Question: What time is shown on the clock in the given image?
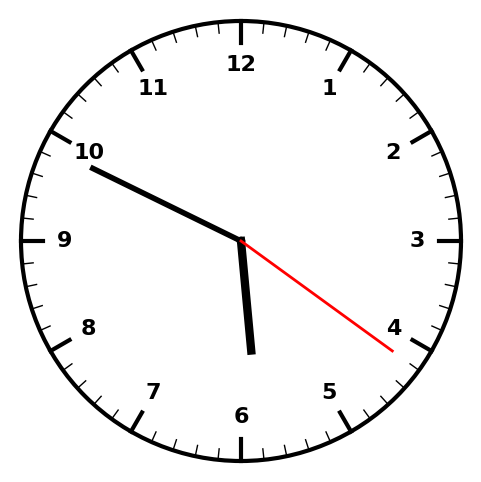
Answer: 05:49:21